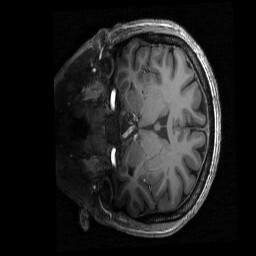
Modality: T1w
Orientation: coronal
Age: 34
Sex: female